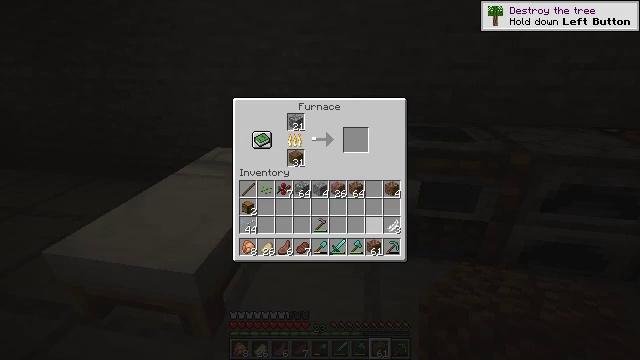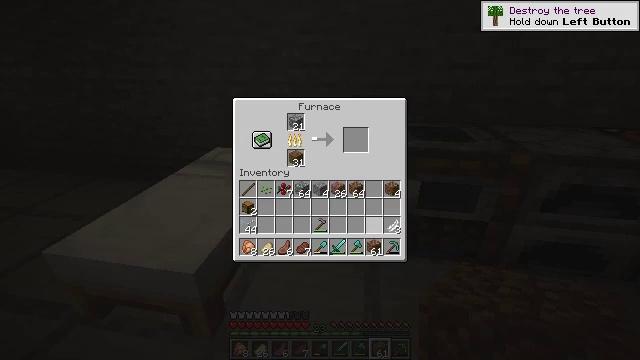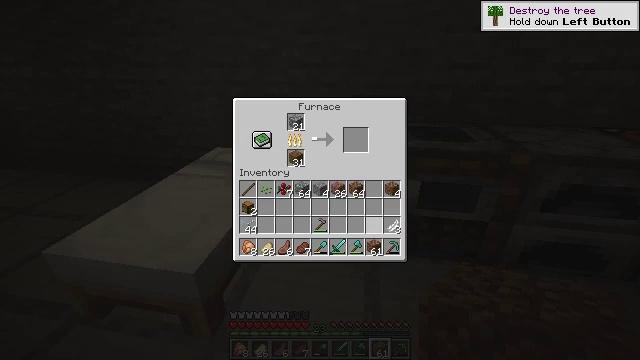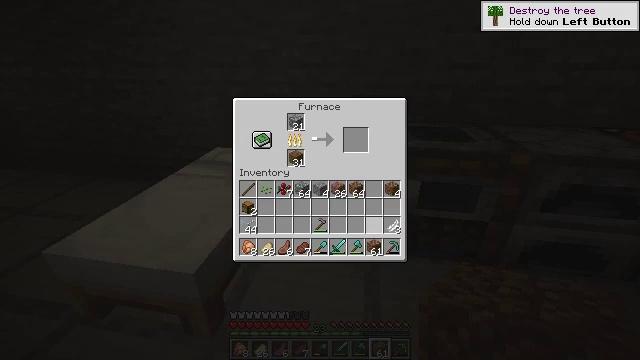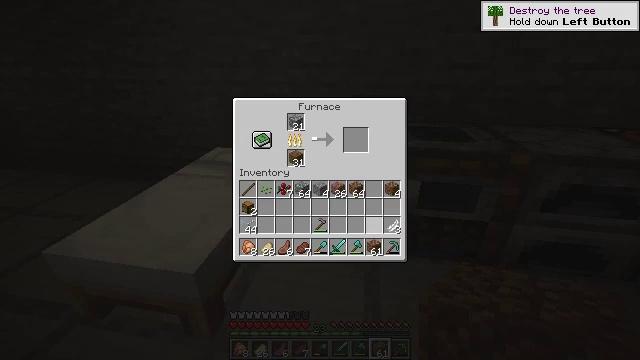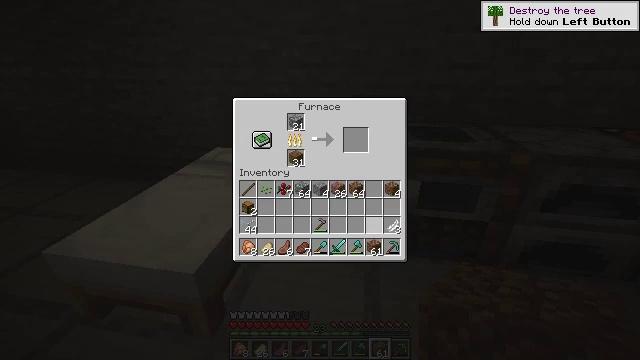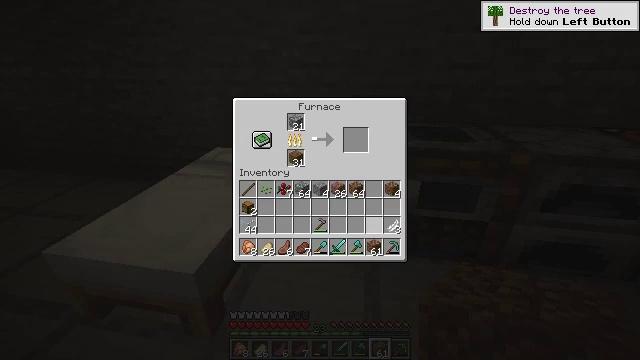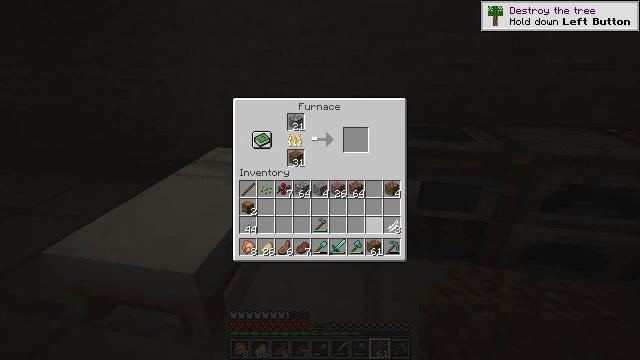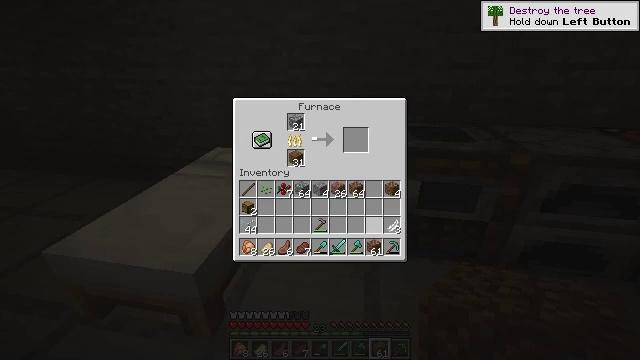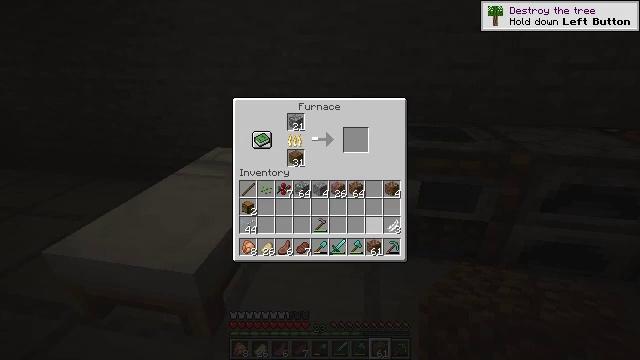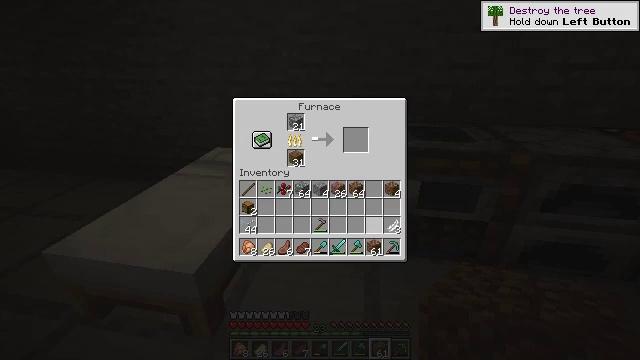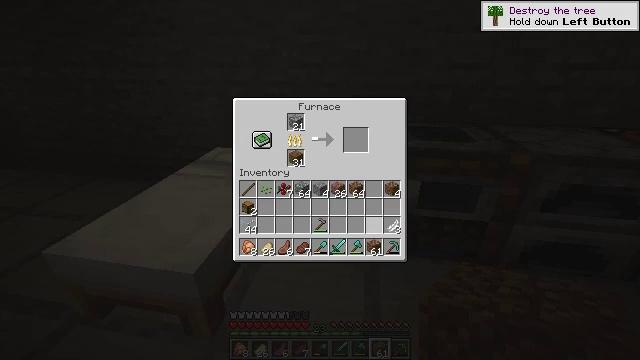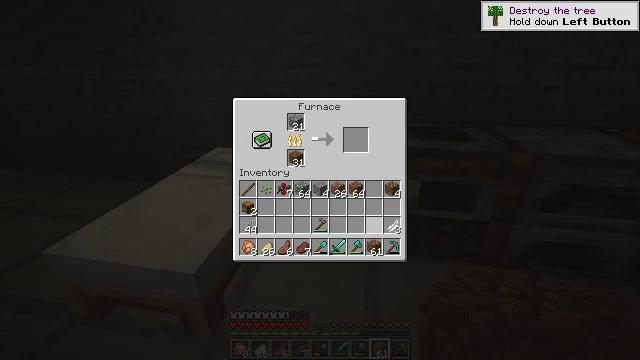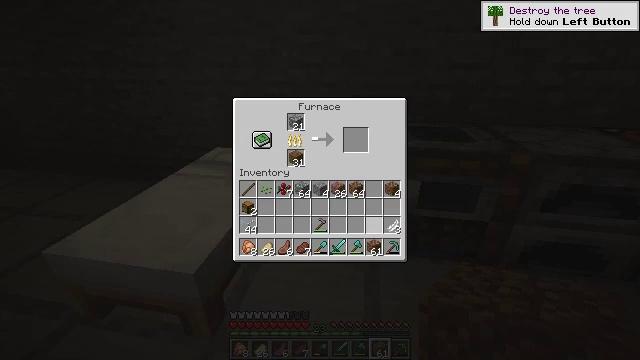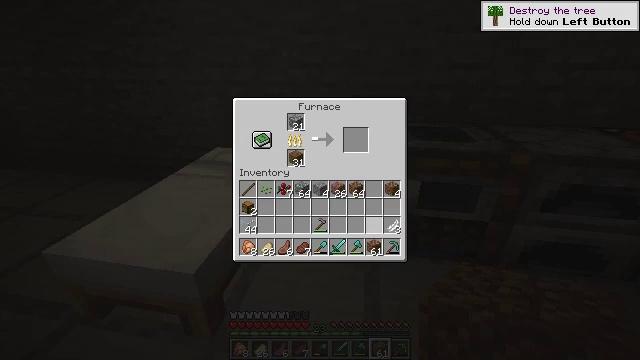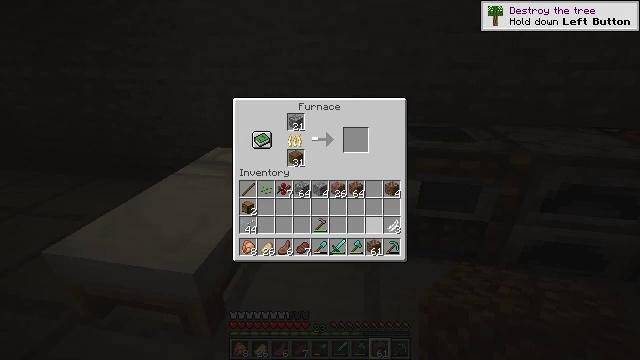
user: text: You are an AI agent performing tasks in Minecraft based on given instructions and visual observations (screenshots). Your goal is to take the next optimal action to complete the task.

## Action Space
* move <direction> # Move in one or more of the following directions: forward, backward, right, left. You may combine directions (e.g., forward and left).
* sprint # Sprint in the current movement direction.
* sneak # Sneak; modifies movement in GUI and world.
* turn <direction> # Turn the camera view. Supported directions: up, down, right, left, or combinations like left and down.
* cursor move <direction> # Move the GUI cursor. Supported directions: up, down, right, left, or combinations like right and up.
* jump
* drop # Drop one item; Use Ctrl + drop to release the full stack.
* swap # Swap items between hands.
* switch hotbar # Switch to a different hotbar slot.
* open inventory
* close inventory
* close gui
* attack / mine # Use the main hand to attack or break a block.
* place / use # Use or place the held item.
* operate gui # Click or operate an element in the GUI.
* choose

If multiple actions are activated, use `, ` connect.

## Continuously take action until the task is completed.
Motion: motion action
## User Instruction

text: Mine the sweet berry bush.
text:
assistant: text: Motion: no_op
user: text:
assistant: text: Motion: no_op
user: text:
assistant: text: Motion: no_op
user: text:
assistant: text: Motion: no_op
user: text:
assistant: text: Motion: no_op
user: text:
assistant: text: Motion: no_op
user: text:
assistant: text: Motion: no_op
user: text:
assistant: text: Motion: no_op
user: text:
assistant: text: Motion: no_op
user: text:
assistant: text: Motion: no_op
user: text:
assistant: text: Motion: no_op
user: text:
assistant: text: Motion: no_op
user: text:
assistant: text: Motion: no_op
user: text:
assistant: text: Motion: no_op
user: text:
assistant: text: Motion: no_op
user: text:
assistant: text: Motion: no_op
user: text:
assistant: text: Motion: no_op
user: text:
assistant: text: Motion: no_op
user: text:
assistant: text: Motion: no_op
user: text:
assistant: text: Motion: no_op
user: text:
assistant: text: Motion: no_op
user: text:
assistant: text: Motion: no_op
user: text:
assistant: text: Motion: no_op
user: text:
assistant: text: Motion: no_op
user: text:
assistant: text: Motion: no_op
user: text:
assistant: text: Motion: no_op
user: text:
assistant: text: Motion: no_op
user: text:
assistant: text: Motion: no_op
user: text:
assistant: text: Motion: no_op
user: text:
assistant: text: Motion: no_op